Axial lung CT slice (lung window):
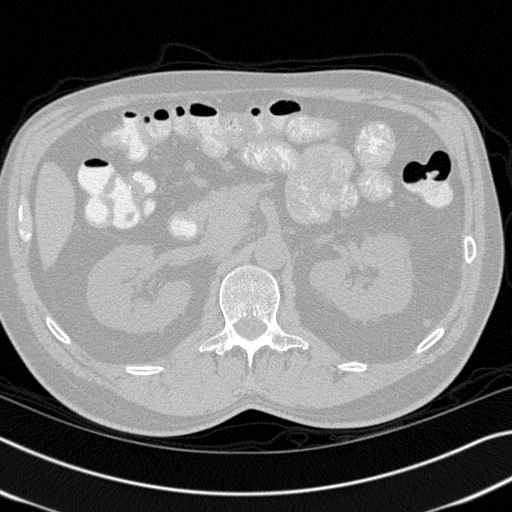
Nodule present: no